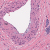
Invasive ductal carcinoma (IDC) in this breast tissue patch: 1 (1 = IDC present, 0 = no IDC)